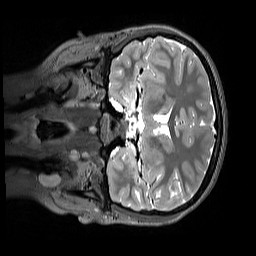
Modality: T2w
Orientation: coronal
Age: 10
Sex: female
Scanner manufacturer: siemens
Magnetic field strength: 3 T
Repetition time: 3.2 s
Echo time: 0.408 s